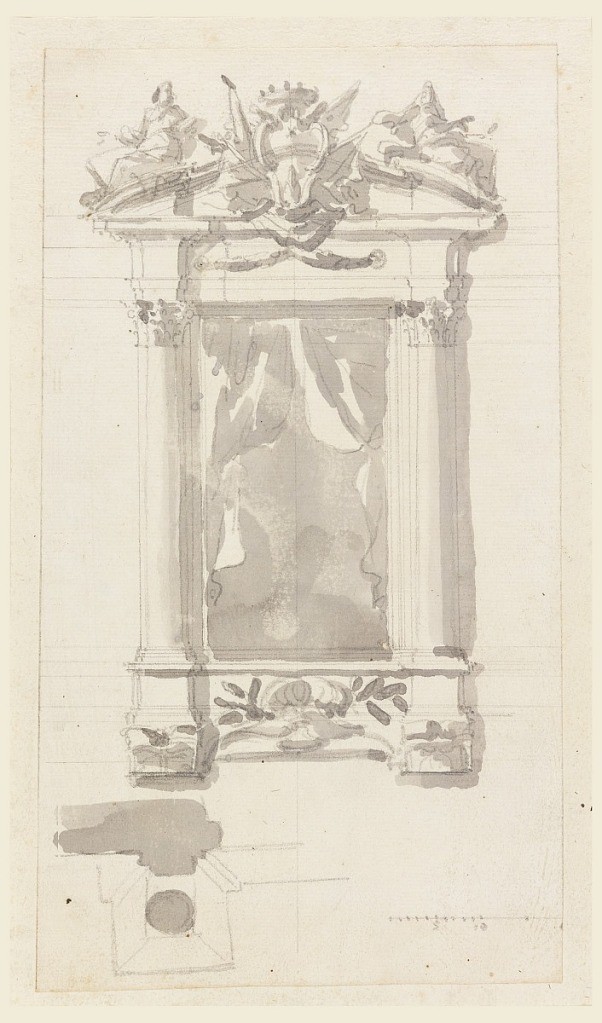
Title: Design for a Window Case
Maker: Carlo Marchionni, Italian, 1702–1786
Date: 18th century
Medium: Brush and gray watercolor, black chalk on paper
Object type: Drawing
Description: Corithian columns hold the entablature with a pediment. One reclining figure on each slope of the pediment. Two curtains hand in the window.